Field crop: maize
Growth stage: 2
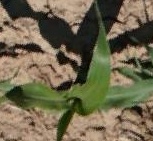
Species: maize